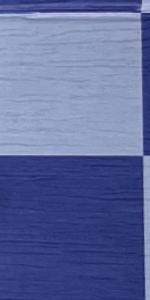
Label: Empty